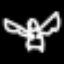
Label: angel